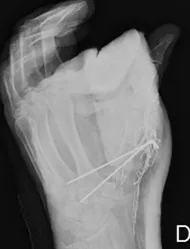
C,D
) Immediate postoperative X-rays following closed reduction and percutaneous stabilization with Kirshner wires.
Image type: radiology (x_ray)